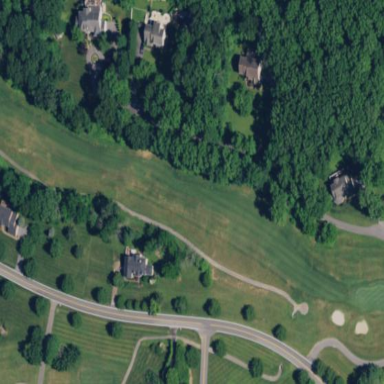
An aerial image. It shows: Grassy golf fairway.